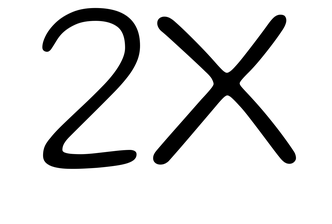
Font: Gluten_ExtraLight